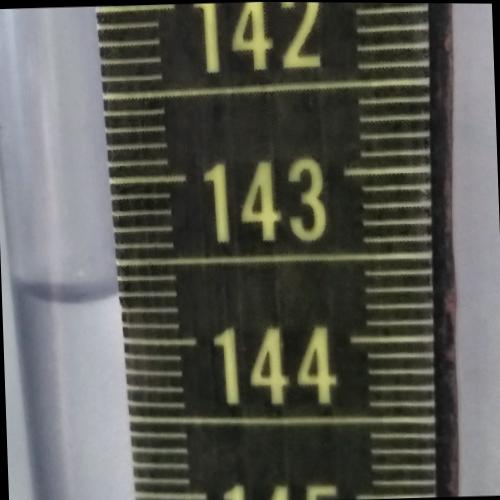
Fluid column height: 143.7 cm